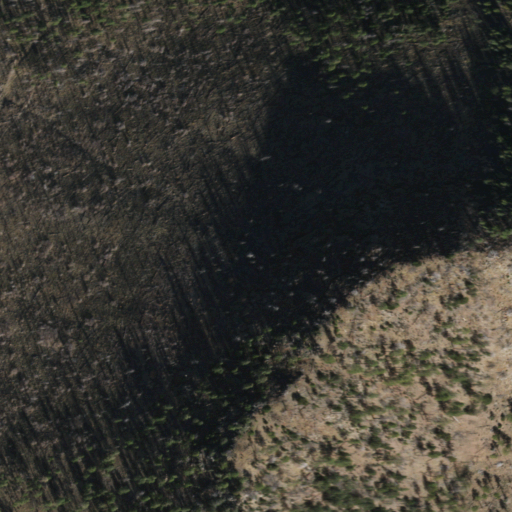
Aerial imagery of mountain in Arizona named Gobbler Peak containing shrub and evergreen forest